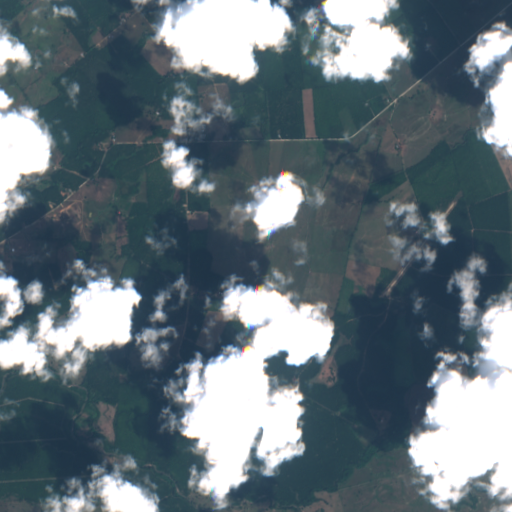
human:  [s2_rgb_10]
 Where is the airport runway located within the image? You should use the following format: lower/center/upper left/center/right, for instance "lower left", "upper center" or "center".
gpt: The airport runway is located in the center right of the image.
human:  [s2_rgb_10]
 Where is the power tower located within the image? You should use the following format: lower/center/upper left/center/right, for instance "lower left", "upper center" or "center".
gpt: The power tower is located in the upper right of the image.
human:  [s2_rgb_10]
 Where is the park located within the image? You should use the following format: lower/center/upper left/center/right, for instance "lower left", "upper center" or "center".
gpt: There is no park in the image.